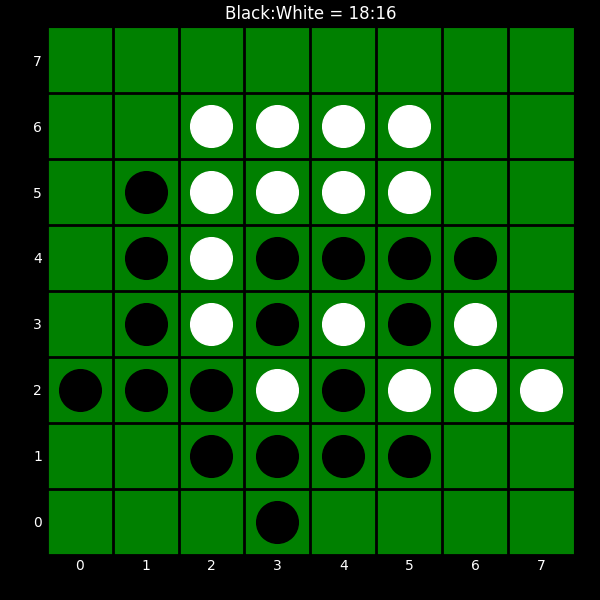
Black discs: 18
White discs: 16